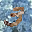
Label: 3